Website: lowes
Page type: customer-info-address
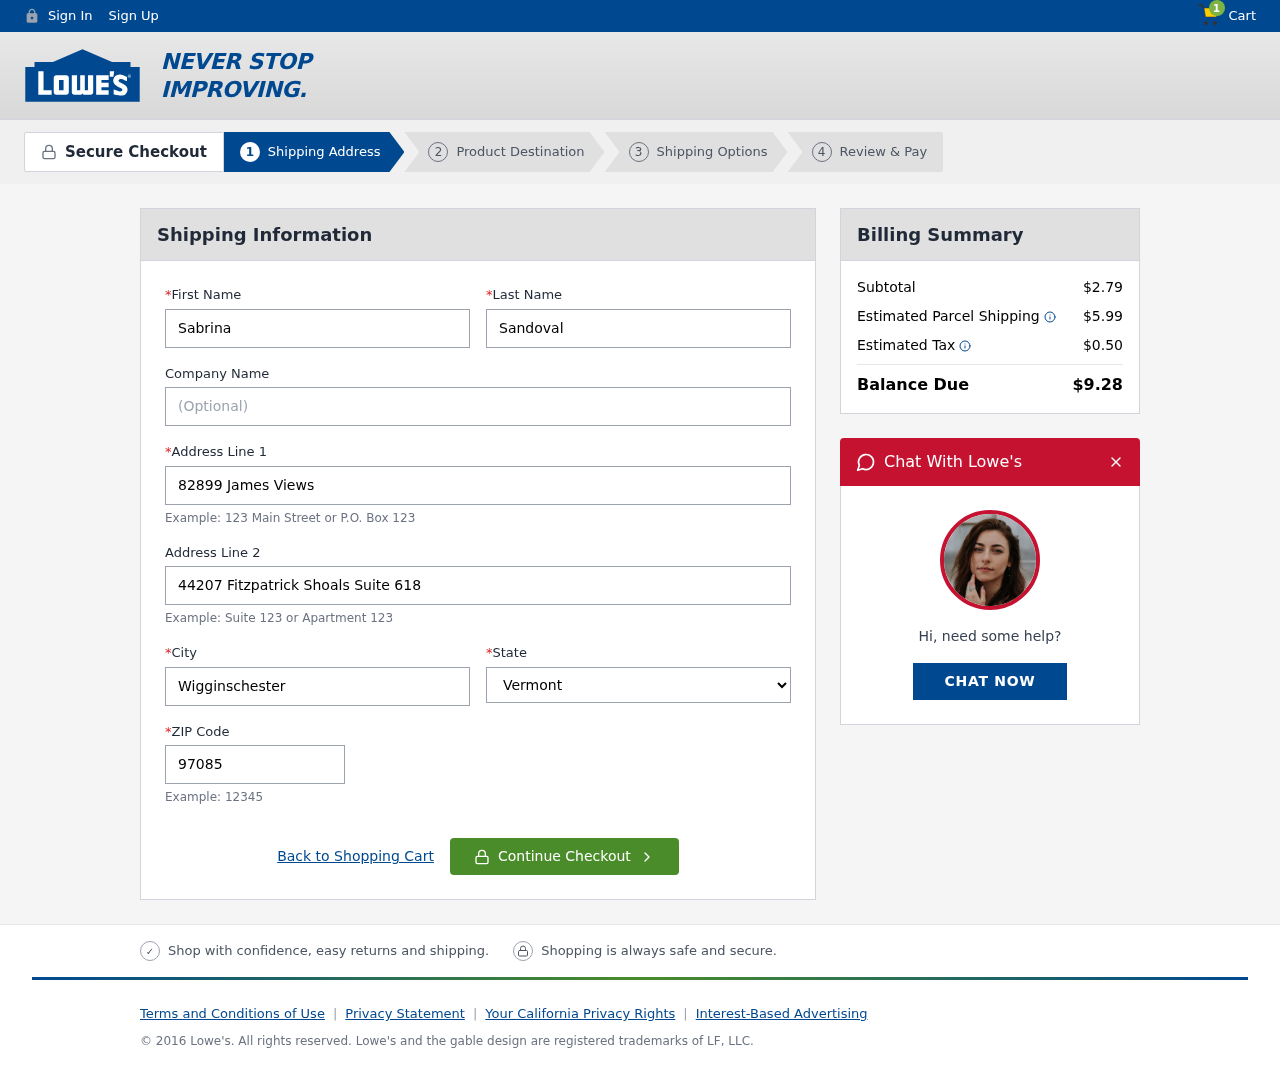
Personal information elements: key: PII_CITY
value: Wigginschester
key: PII_FIRSTNAME
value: Sabrina
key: PII_LASTNAME
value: Sandoval
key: PII_POSTCODE
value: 97085
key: PII_STATE
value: Vermont
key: PII_STREET
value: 82899 James Views
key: PII_STREET2
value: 44207 Fitzpatrick Shoals Suite 618
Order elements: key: ORDER_NUM_ITEMS
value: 1
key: ORDER_SUBTOTAL
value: $2.79
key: ORDER_SHIPPING_COST
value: $5.99
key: ORDER_TAX
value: $0.50
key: ORDER_TOTAL
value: $9.28